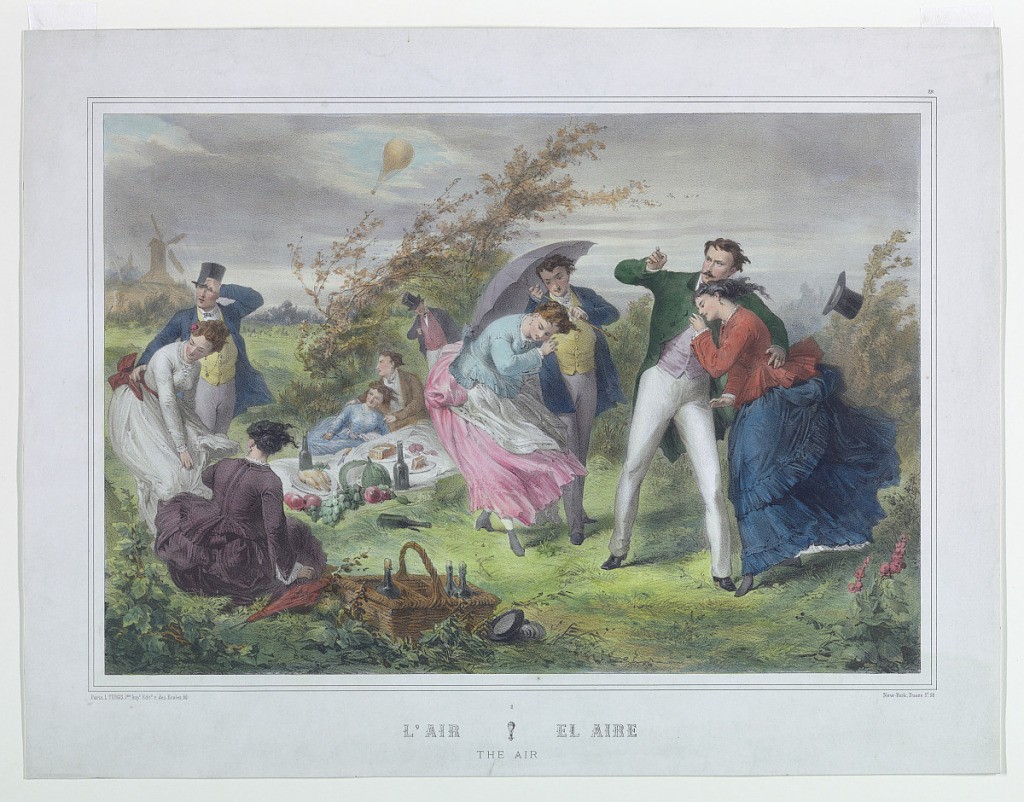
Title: L'Air
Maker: L. Turgis Le Jeune, French, active Paris and New York, ca. 1855 - 1857
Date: ca. 1850
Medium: Lithograph, brush and watercolor on paper
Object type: Print
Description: A group of picnickers are suddenly aroused by a squall. In the distance, a balloon floats by. Below, the title in French, Spanish, and English, and the publisher's name. No. 2 of a series.